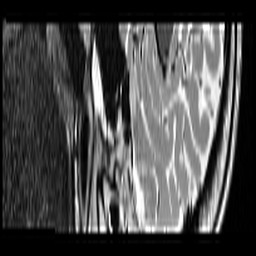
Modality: T2w
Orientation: sagittal
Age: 29
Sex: female
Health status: ill
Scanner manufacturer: siemens
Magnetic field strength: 3 T
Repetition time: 5 s
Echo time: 0.085 s